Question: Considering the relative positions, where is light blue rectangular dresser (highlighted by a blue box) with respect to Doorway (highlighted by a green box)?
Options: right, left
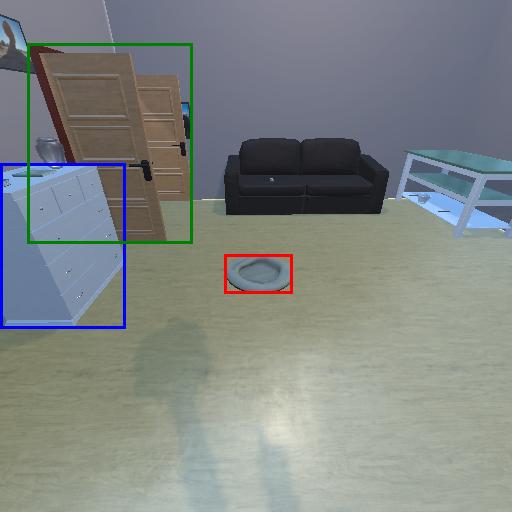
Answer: right